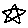
Label: star